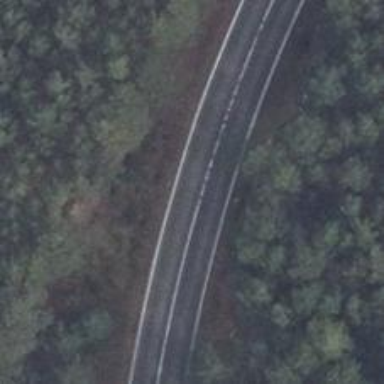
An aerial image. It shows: Secondary road with asphalt surface.